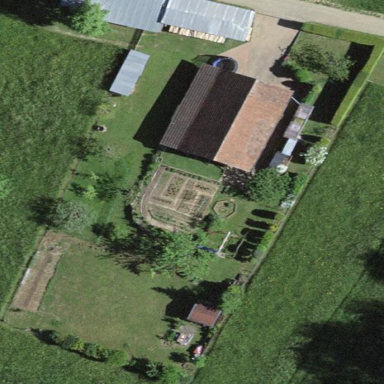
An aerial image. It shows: Farmyard area.